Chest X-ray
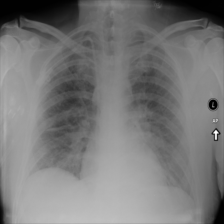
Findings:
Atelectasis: negative
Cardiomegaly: negative
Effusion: negative
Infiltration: negative
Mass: negative
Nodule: negative
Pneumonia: negative
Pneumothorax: negative
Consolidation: negative
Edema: positive
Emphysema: negative
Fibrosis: negative
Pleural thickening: negative
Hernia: negative